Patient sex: M
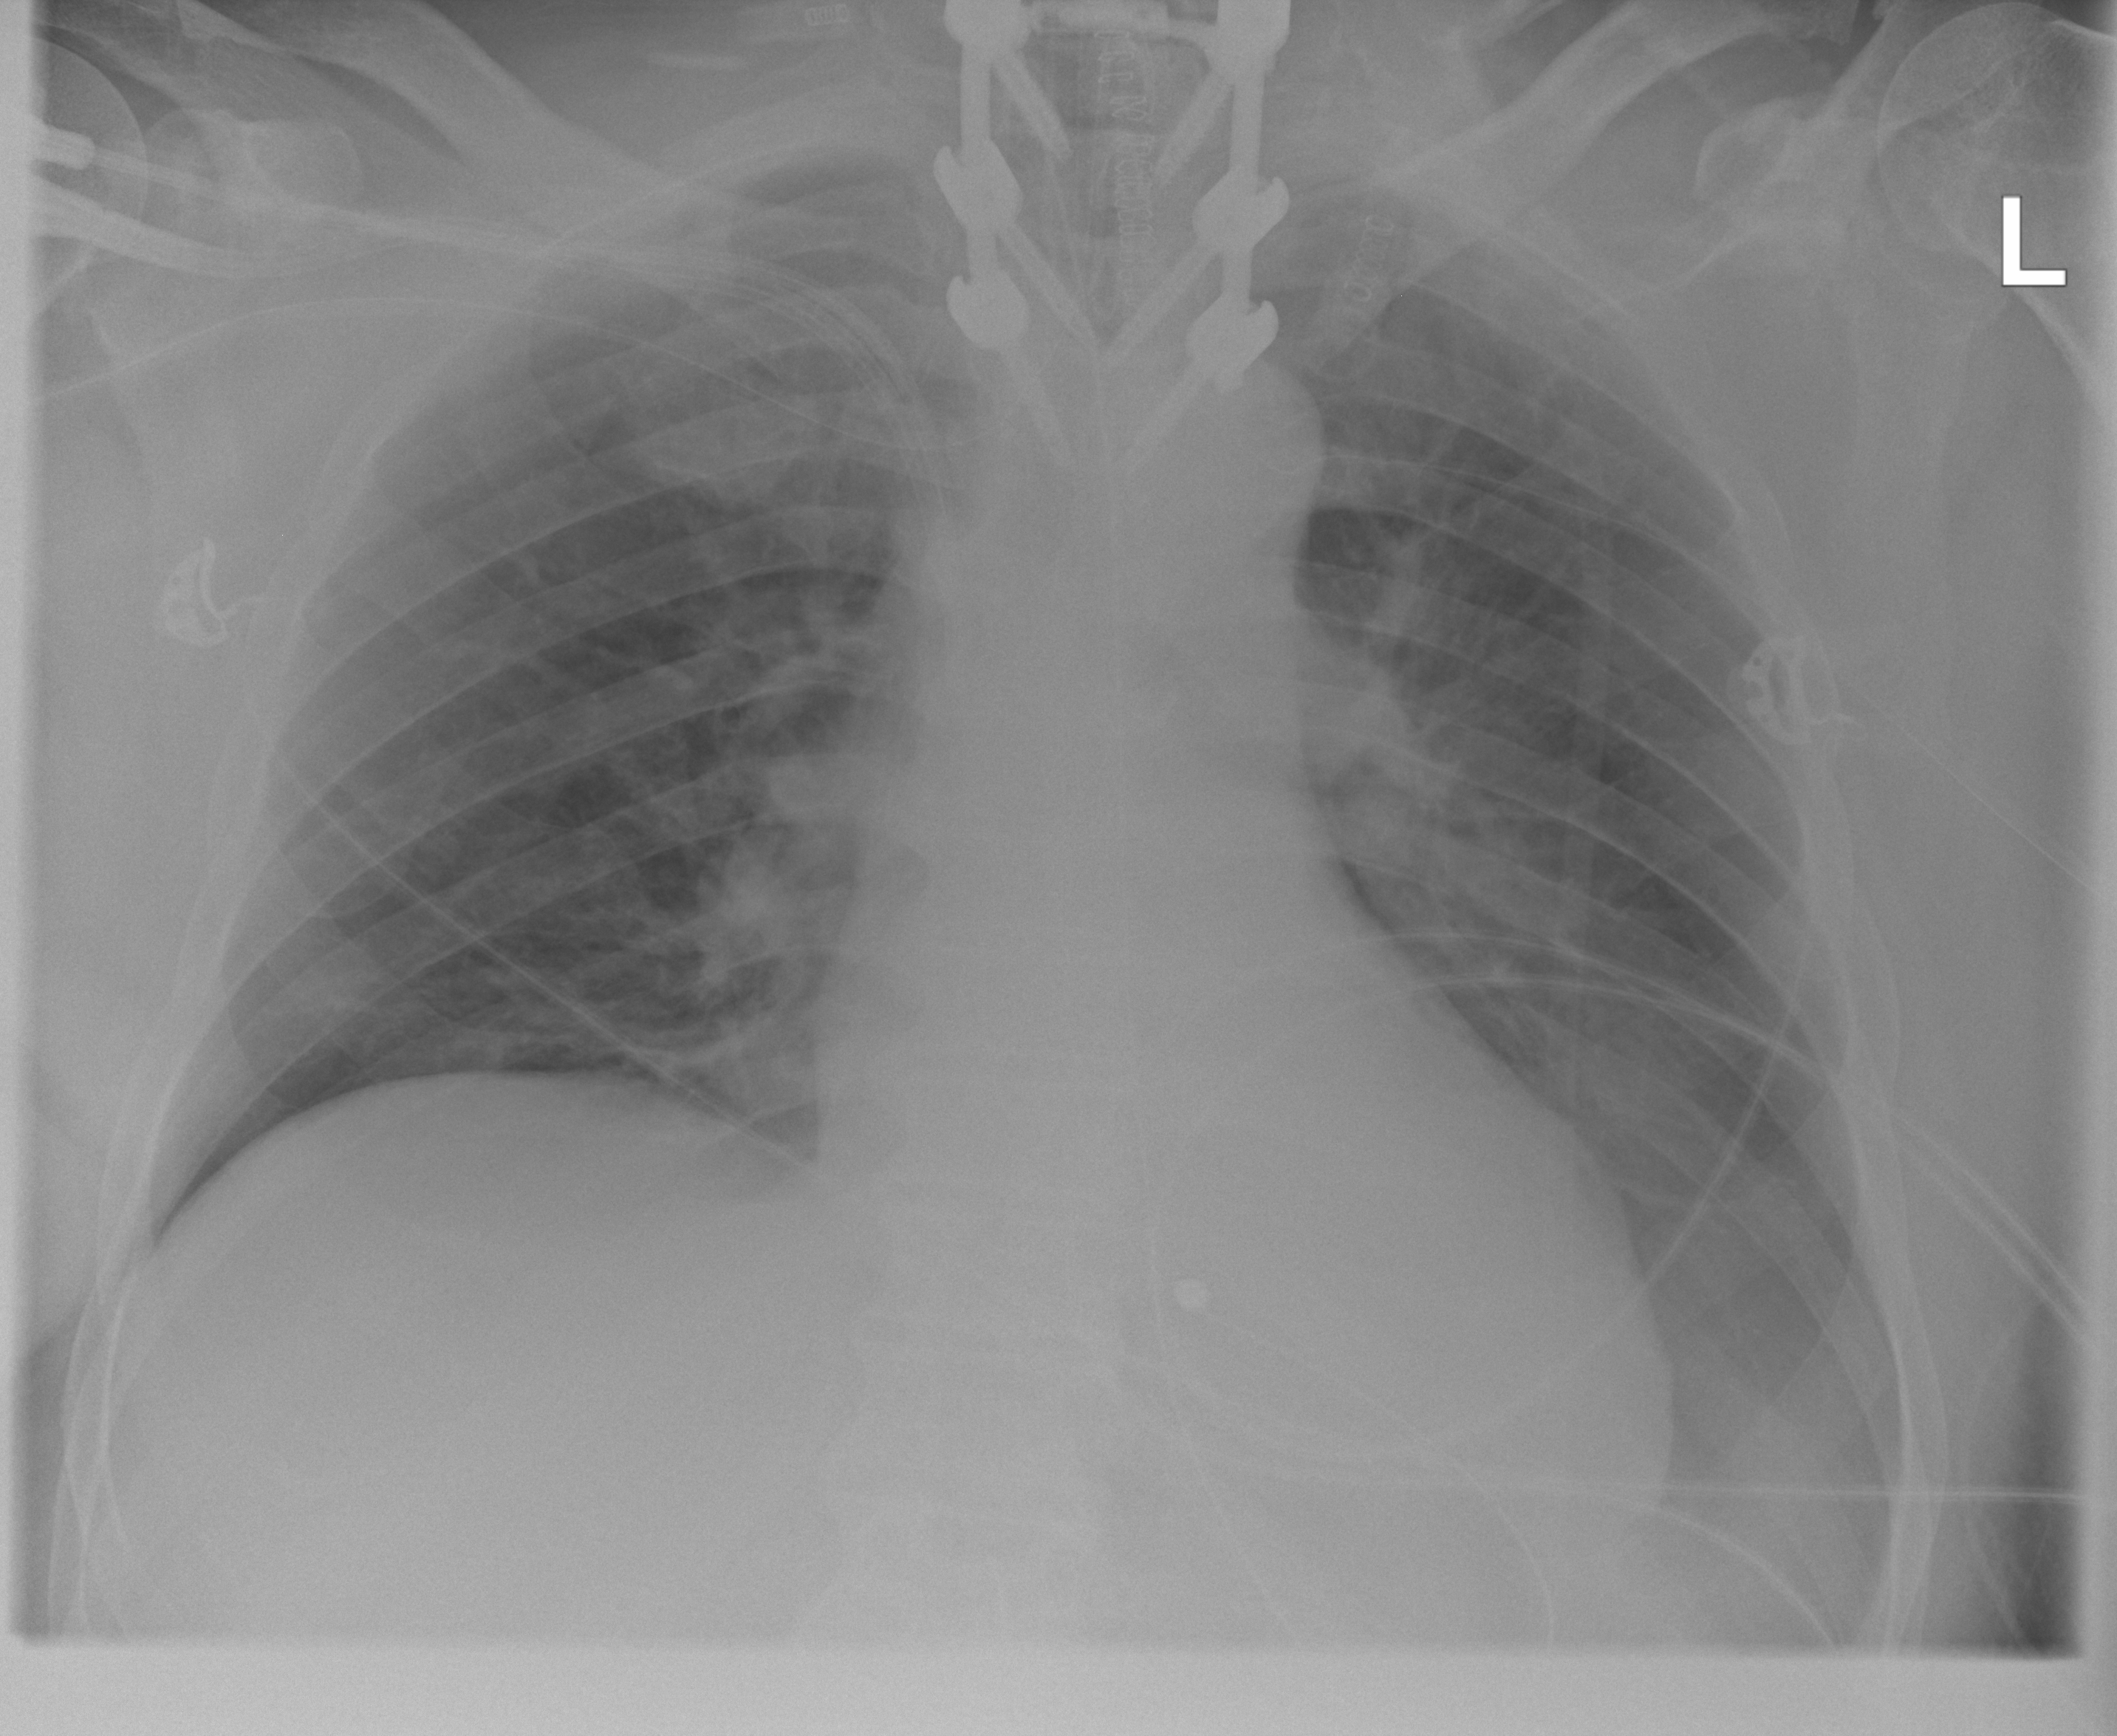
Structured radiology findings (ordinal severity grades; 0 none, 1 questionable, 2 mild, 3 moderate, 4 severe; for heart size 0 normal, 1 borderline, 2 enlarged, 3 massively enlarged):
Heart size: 0
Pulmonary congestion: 0
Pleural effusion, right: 0
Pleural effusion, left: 2
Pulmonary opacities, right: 0
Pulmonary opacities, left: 0
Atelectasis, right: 2
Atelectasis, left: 2